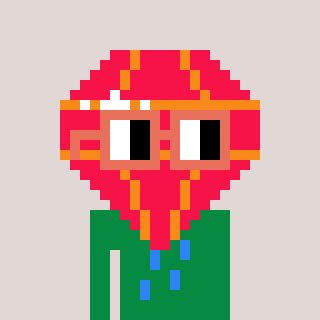
a pixel art character with square orange glasses, a red diamond-shaped head and a green-colored body on a warm background